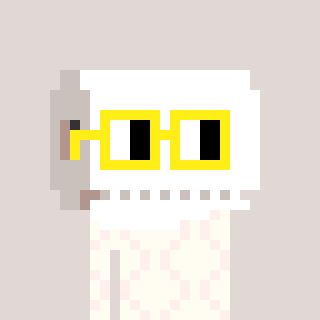
a pixel art character with square yellow glasses, a toiletpaper-full-shaped head and a grayscale-colored body on a warm background